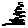
Label: zigzag